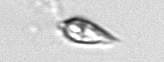
Label: Oxytoxum